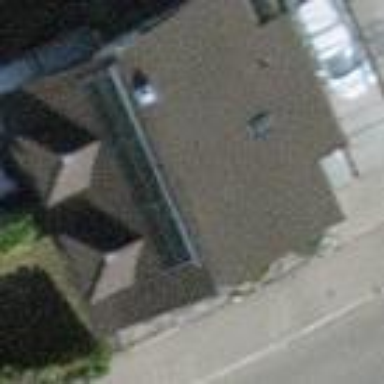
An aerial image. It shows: Detached building.